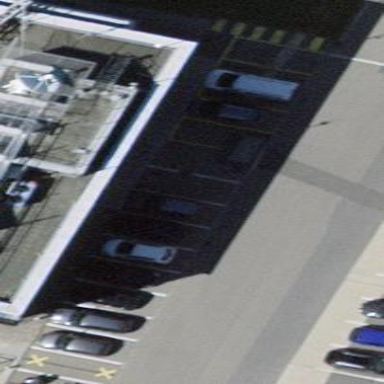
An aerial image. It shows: Parking area with surface.